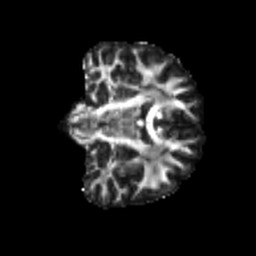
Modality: FA
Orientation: coronal
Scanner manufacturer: siemens
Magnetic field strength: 3 T
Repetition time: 4 s
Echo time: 0.0594 s